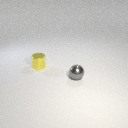
small yellow metal cylinder to the left of small gray metal sphere